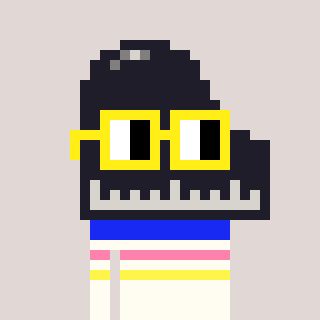
a pixel art character with square yellow glasses, a piano-shaped head and a grayscale-colored body on a warm background